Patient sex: F
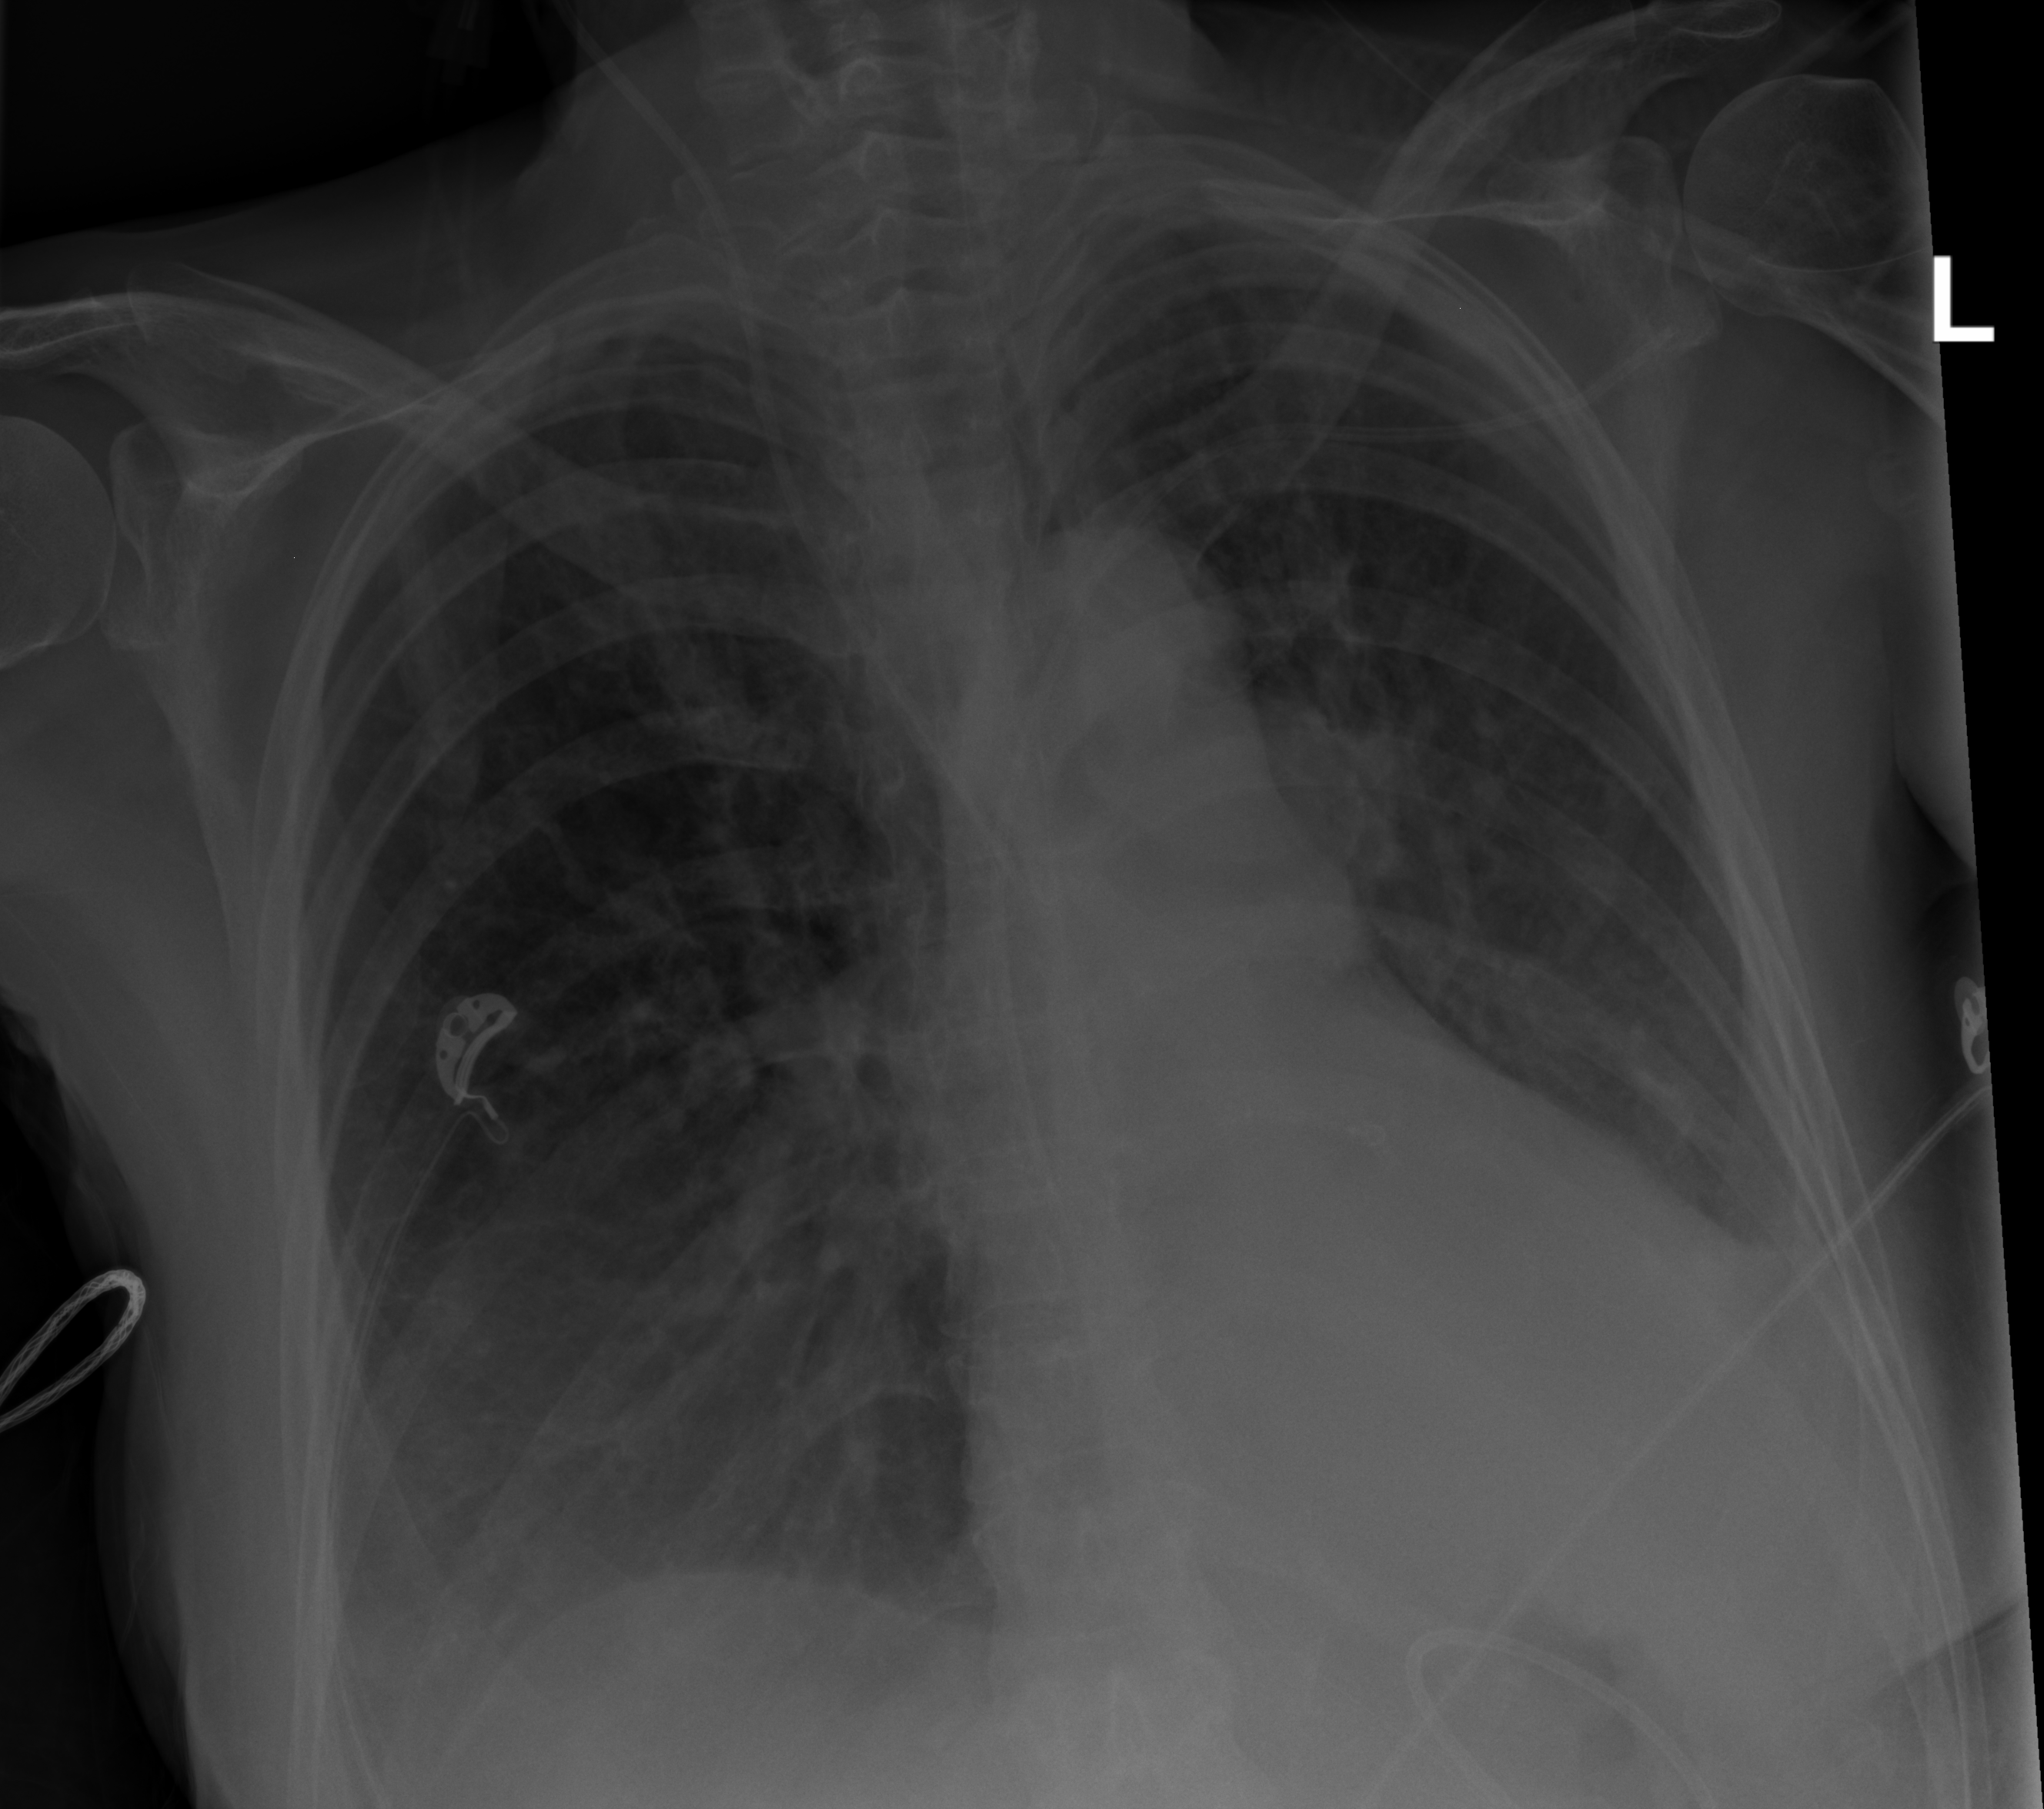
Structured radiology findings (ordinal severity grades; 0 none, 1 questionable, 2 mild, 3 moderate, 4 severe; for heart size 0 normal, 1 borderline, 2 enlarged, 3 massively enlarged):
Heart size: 1
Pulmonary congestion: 2
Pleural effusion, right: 2
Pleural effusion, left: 2
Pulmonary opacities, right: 2
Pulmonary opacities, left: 2
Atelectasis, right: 2
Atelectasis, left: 2